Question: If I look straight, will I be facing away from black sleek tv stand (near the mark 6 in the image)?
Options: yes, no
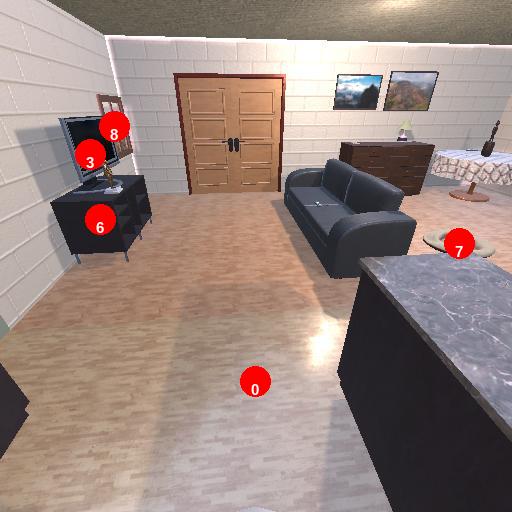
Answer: yes